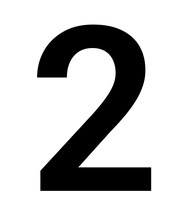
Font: Roboto_SemiBold